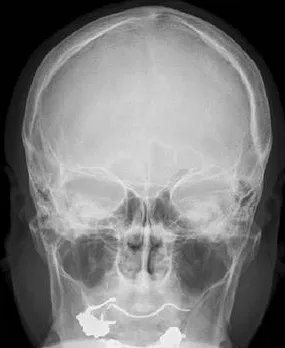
Skull radiographic images in antero-posterior view.
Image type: radiology (x_ray)